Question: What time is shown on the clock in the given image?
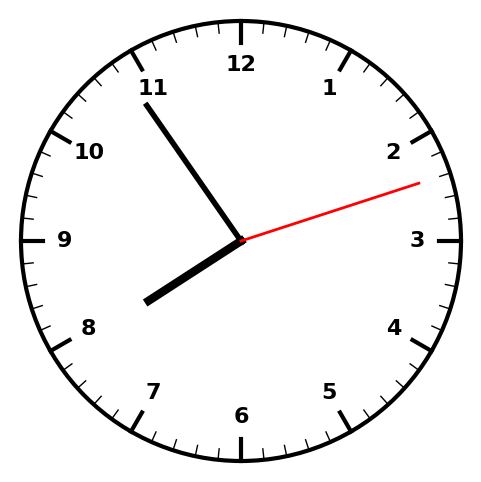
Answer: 07:54:12